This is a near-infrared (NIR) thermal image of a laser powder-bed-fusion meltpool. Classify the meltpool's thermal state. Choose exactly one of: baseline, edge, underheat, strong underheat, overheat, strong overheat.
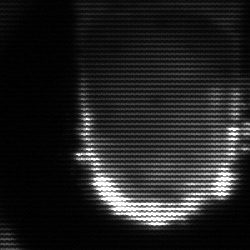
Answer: baseline